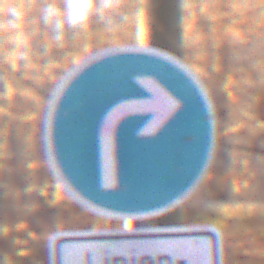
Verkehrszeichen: VorgeschriebeneFahrtrichtungRechts
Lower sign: BesondereFahrzeugeUndTransportgueter2
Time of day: SunriseSunset
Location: Outdoor (Nature)
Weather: Clear
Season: Autumn
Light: Natural